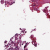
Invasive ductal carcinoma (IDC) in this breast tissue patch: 0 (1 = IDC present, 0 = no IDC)